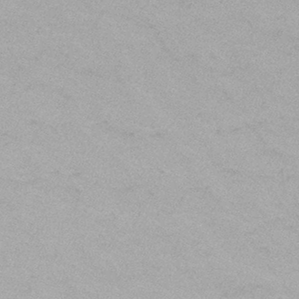
Label: frost